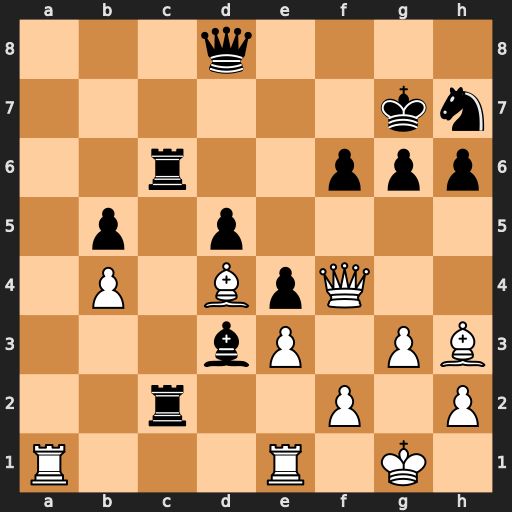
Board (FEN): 3q4/6kn/2r2ppp/1p1p4/1P1BpQ2/3bP1PB/2r2P1P/R3R1K1
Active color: w
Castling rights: -
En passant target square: -
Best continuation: Ra7+ Rc7 Bb6 Rxa7 Bxd8